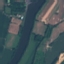
Land use / land cover: River